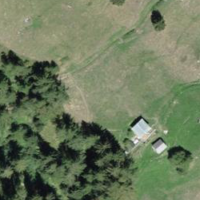
EUNIS habitat code: 26
Species observed at this site:
Fabriciana niobe
Melanargia galathea